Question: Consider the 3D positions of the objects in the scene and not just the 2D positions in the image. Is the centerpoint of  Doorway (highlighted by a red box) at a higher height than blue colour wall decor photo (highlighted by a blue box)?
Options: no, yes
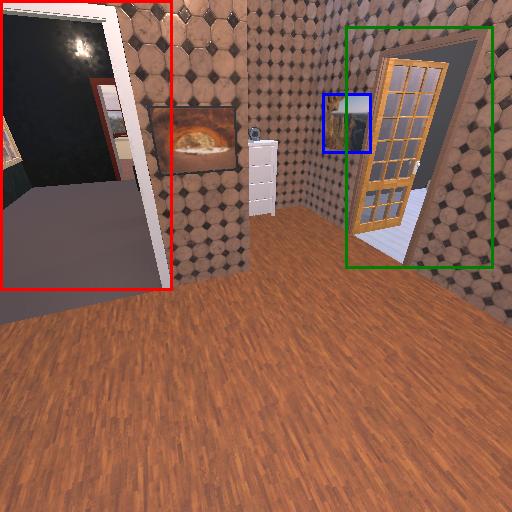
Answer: no